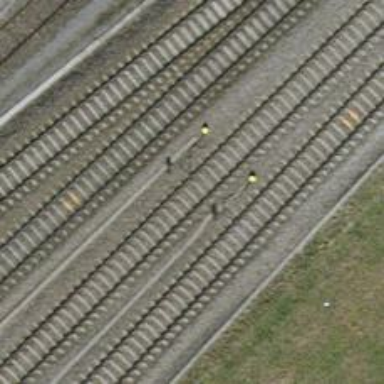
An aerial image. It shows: Railway signal.